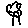
Label: tree